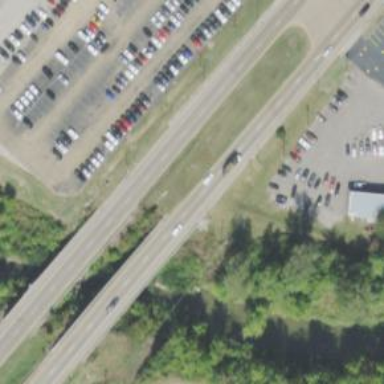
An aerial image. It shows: Dual carriageway asphalt bridge for trunk highway.